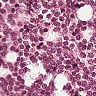
Metastatic tissue present: no